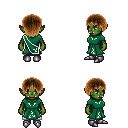
a pixel art fantasy rpg character, female body template, orc, green skin, sash dress, white pants, brown plain hairstyle, metal boots, four views (front, back, left, right), 2x2 character sprite sheet, small pixel art, hard edges, no anti-aliasing